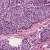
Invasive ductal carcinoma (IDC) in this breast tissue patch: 1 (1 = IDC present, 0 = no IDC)